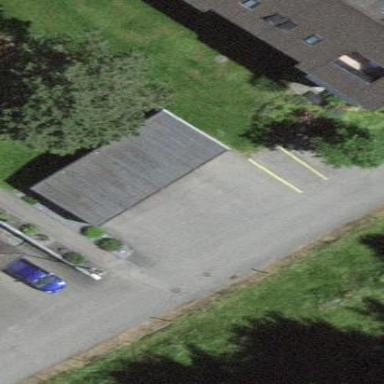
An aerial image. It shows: Garage.